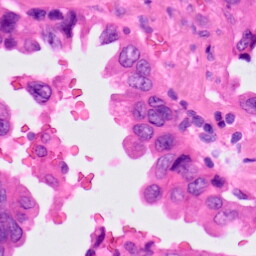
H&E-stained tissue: Lung